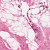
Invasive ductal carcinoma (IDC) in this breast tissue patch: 0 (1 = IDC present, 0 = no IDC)